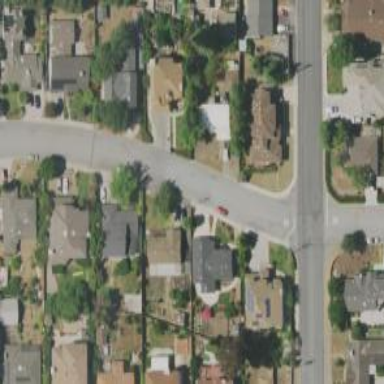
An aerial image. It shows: Residential road with asphalt surface and sidewalk on the left.